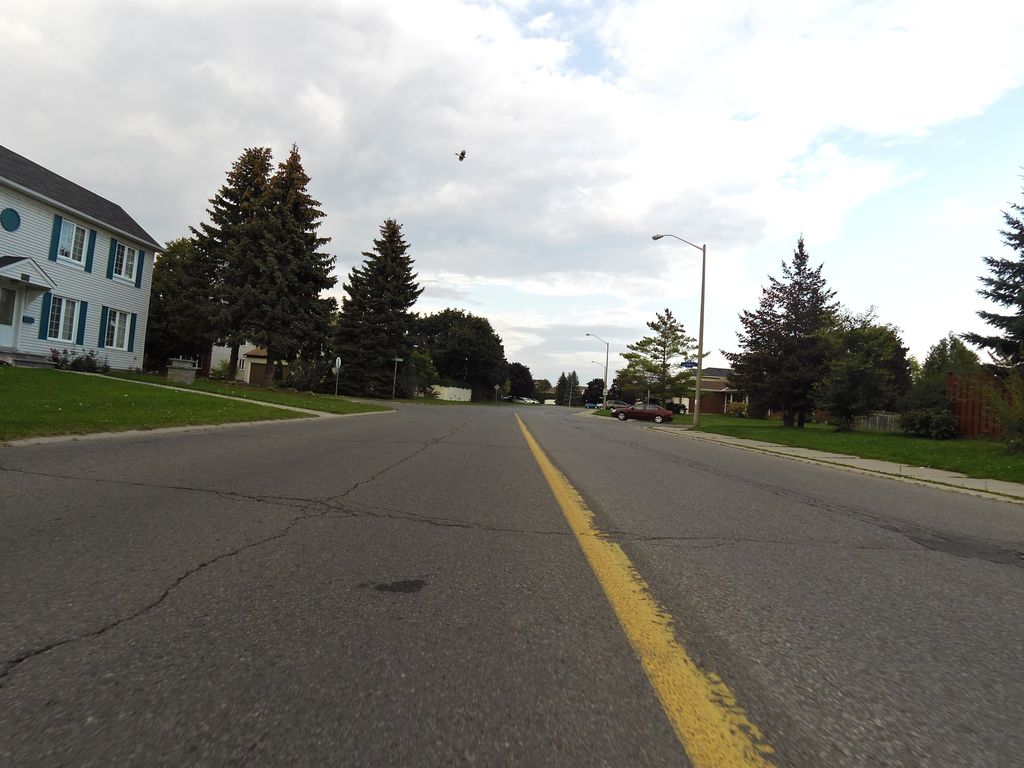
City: ottawa-gatineau